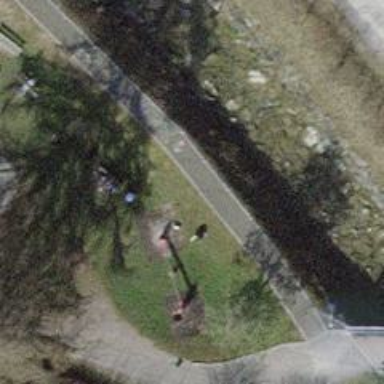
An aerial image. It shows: Path made of paving stones.